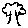
Label: tree